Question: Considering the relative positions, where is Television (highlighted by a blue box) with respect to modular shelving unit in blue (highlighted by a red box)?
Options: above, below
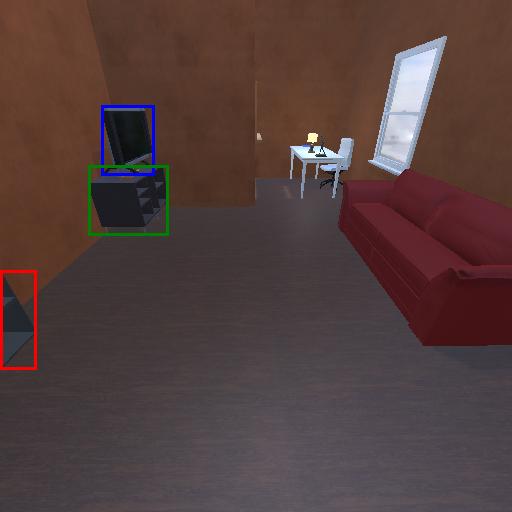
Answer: above